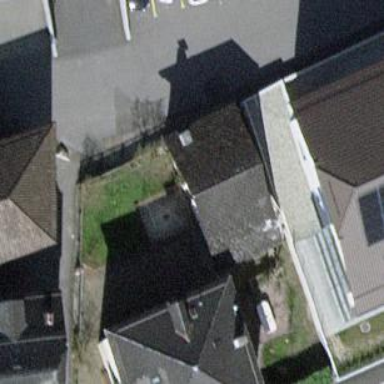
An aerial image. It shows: Gabled building with tile roof that is oriented across.